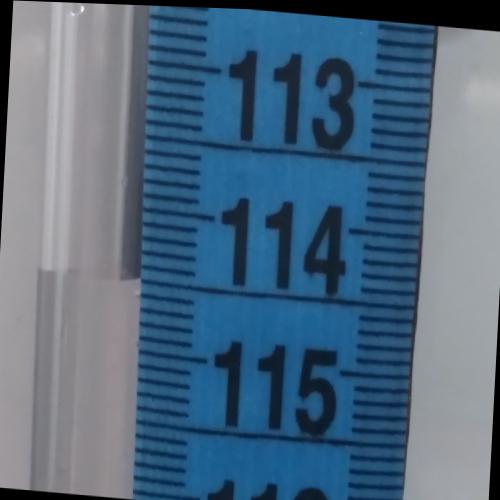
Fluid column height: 114.5 cm